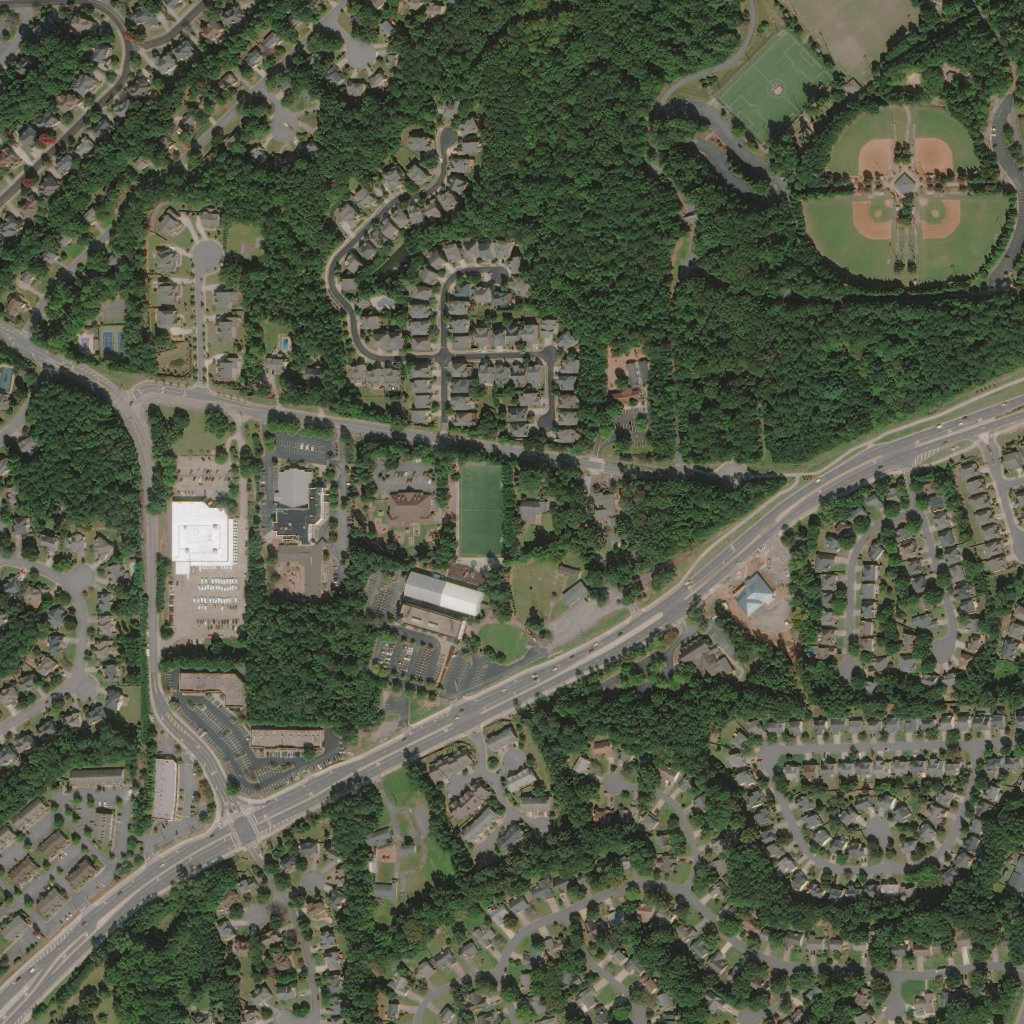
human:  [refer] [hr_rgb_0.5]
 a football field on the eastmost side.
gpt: <box>[[69, 2, 81, 14, 0]]</box>

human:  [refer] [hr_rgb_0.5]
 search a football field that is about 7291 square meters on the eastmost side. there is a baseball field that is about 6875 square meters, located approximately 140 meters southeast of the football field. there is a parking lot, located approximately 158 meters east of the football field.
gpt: <box>[[69, 2, 81, 14, 0]]</box>

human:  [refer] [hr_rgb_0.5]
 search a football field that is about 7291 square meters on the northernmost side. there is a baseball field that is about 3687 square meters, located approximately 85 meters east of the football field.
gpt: <box>[[69, 2, 81, 14, 0]]</box>